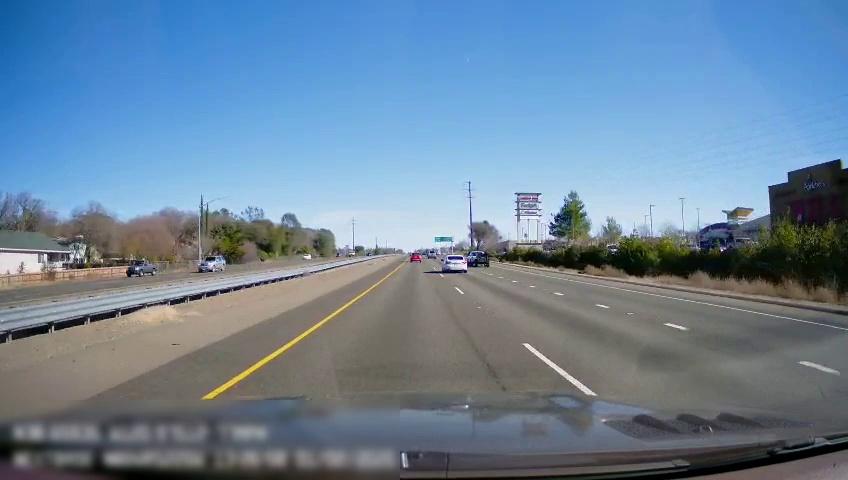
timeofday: Day
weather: Sunny
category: Drivable Space
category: Drivable Space
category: Vehicles | SUV
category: Vehicles | Other LV
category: Vehicles | Truck
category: Vehicles | SUV
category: Vehicles | SUV
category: Vehicles | Truck
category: Vehicles | SUV
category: Vehicles | SUV
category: Vehicles | SUV
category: Lanes | Current Lane
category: Lanes | Current Lane
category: Lanes | Alternate Lane
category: Lanes | Alternate Lane
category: Traffic | Signs